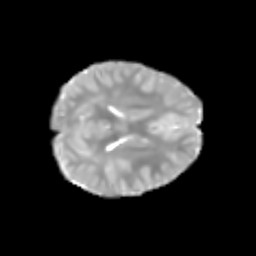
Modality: T2w
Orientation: axial
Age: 5
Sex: male
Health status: healthy